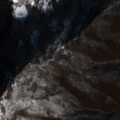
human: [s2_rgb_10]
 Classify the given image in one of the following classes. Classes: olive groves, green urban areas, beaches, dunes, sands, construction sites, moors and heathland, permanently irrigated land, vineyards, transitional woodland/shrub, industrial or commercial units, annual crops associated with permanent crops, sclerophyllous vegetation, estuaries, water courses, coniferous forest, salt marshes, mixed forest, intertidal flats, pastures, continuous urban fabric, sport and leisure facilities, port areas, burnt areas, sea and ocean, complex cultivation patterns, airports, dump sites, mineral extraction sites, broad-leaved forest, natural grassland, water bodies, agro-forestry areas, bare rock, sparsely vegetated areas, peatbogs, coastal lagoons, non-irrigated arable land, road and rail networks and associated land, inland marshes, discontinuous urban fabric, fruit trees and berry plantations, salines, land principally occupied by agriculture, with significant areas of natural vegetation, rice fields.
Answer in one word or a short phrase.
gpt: broad-leaved forest, natural grassland, transitional woodland/shrub